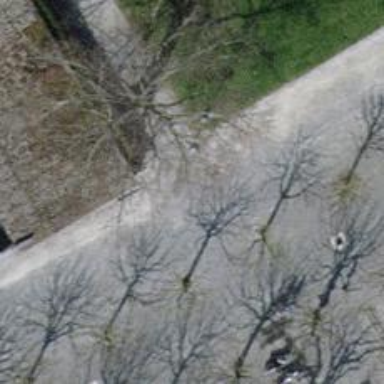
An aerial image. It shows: Footway with fine gravel surface.